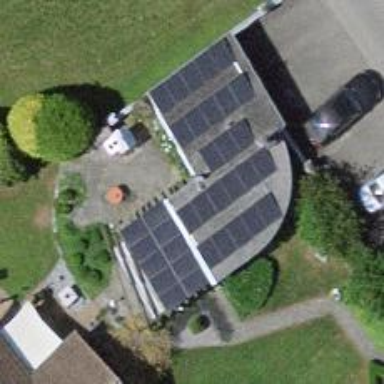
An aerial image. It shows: Solar power generator utilizing photovoltaic technology with solar photovoltaic panels.